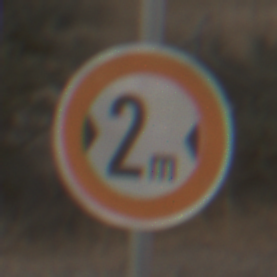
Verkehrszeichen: TatsaechlicheBreite2
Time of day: SunriseSunset
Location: Outdoor (RoadRail)
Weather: PartlyCloudy
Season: NotSpecified
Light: Natural